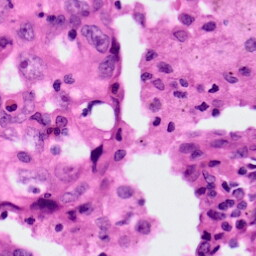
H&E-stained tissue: Lung